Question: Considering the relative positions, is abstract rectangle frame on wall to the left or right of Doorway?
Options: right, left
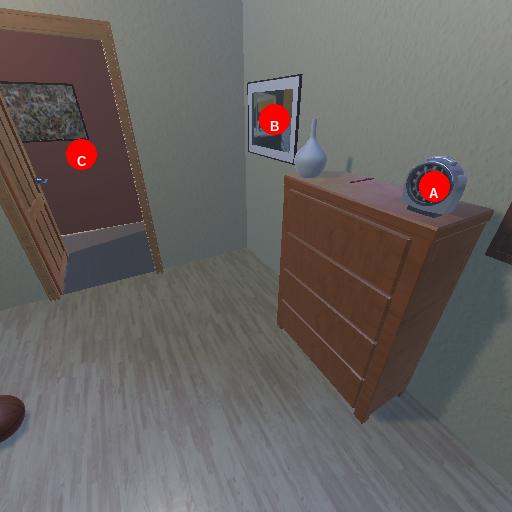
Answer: right